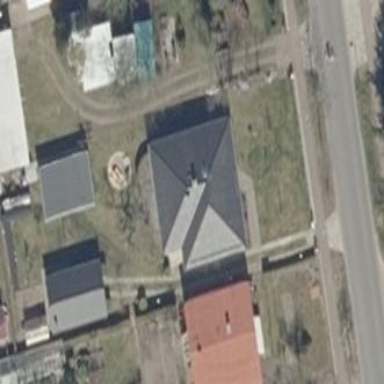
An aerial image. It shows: House with hipped roof.